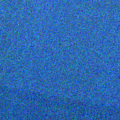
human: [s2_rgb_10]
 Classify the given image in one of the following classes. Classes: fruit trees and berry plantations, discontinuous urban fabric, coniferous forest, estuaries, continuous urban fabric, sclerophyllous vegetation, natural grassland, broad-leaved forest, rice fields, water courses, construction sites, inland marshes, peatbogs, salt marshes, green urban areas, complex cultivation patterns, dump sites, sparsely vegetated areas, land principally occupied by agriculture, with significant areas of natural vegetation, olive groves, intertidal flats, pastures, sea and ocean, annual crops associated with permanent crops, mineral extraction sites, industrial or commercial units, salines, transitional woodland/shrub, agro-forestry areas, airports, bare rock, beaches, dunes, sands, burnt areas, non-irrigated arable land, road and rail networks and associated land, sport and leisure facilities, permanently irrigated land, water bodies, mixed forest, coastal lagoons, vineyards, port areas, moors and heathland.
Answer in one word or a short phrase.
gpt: water bodies